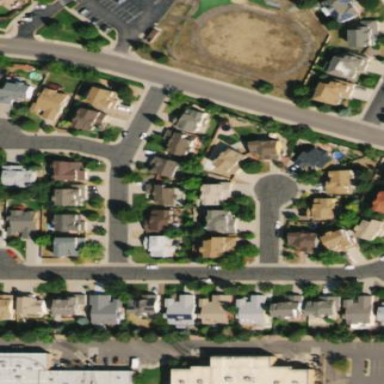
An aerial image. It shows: This residential area consists of single-family homes.